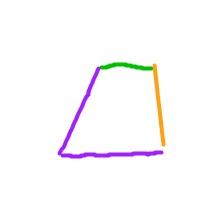
Shape: trapezoid